Interaction volume radius: 5 \u00c5
Interaction volume height: 25 \u00c5
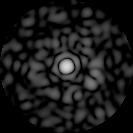
Disorder parameter: 0.8386